Field crop: maize
Growth stage: 2
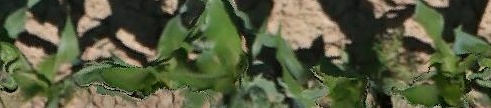
Species: maize